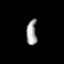
Tissue: lung
Cell type: Epithelial cells
Senescence score: 0.2099
Nuclear area (px): 255
Mean DAPI intensity: 160.404